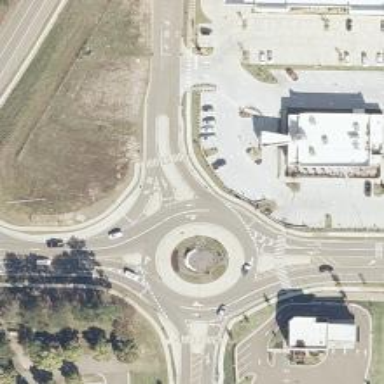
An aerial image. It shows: Tertiary road with asphalt surface leading to roundabout junction.